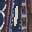
Label: 1